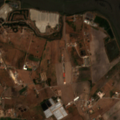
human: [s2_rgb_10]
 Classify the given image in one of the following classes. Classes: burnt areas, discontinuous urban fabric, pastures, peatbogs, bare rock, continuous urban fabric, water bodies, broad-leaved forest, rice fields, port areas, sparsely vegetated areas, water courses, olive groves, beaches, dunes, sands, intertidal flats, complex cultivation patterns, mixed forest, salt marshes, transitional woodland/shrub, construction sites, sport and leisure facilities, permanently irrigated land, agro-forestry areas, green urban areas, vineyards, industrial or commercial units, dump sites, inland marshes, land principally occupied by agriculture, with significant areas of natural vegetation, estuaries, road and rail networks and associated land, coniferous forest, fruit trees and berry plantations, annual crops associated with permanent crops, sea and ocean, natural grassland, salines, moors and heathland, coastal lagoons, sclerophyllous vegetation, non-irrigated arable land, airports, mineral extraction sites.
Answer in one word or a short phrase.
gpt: discontinuous urban fabric, complex cultivation patterns, estuaries